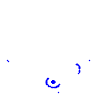
Particle: proton